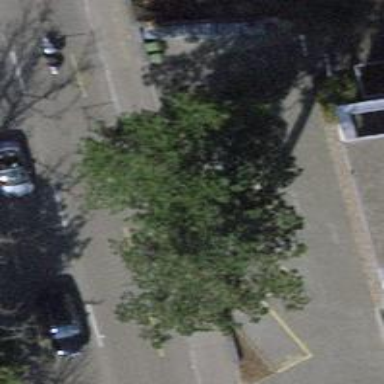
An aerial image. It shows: Needle-leaved tree in natural setting.